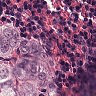
Metastatic tissue present: yes